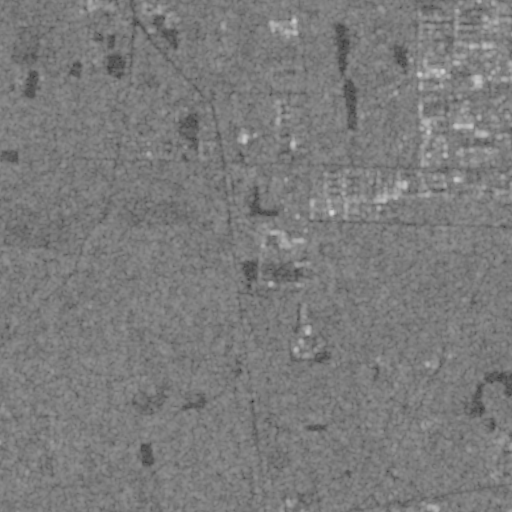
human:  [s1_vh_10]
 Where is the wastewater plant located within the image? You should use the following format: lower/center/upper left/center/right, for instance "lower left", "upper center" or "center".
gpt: The wastewater plant is located in the center of the image.
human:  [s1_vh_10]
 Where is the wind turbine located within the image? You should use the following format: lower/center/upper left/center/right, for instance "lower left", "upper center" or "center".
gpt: The wind turbine is located in the upper left of the image.
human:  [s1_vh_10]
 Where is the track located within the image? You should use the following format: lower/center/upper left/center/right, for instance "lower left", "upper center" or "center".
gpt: There is no track in the image.

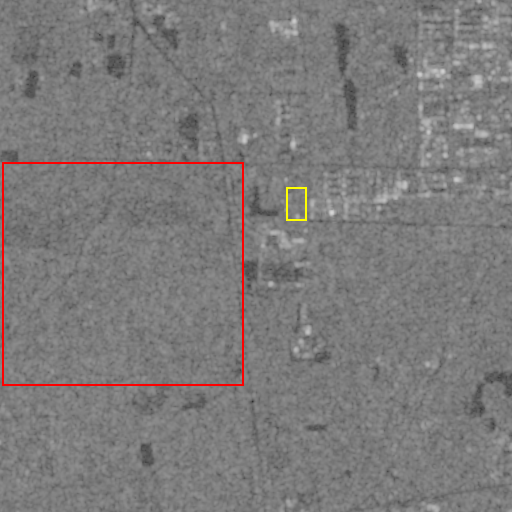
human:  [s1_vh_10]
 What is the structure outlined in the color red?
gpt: The structure outlined in red is a crop field.
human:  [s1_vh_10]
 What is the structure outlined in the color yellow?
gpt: The structure outlined in yellow is a wastewater plant.
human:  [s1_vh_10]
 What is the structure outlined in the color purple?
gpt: There is no purple outline.